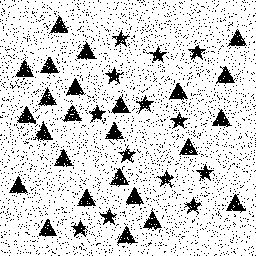
Squares: 0
Triangles: 25
Stars: 13
Total shapes: 38